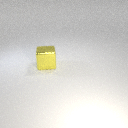
large yellow metal cube